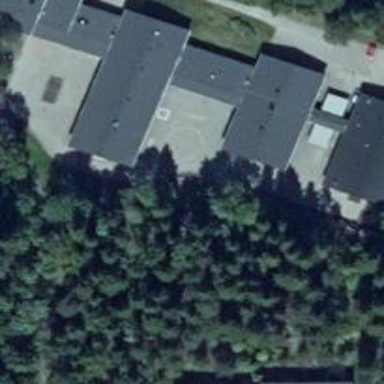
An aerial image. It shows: School building.